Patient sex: M
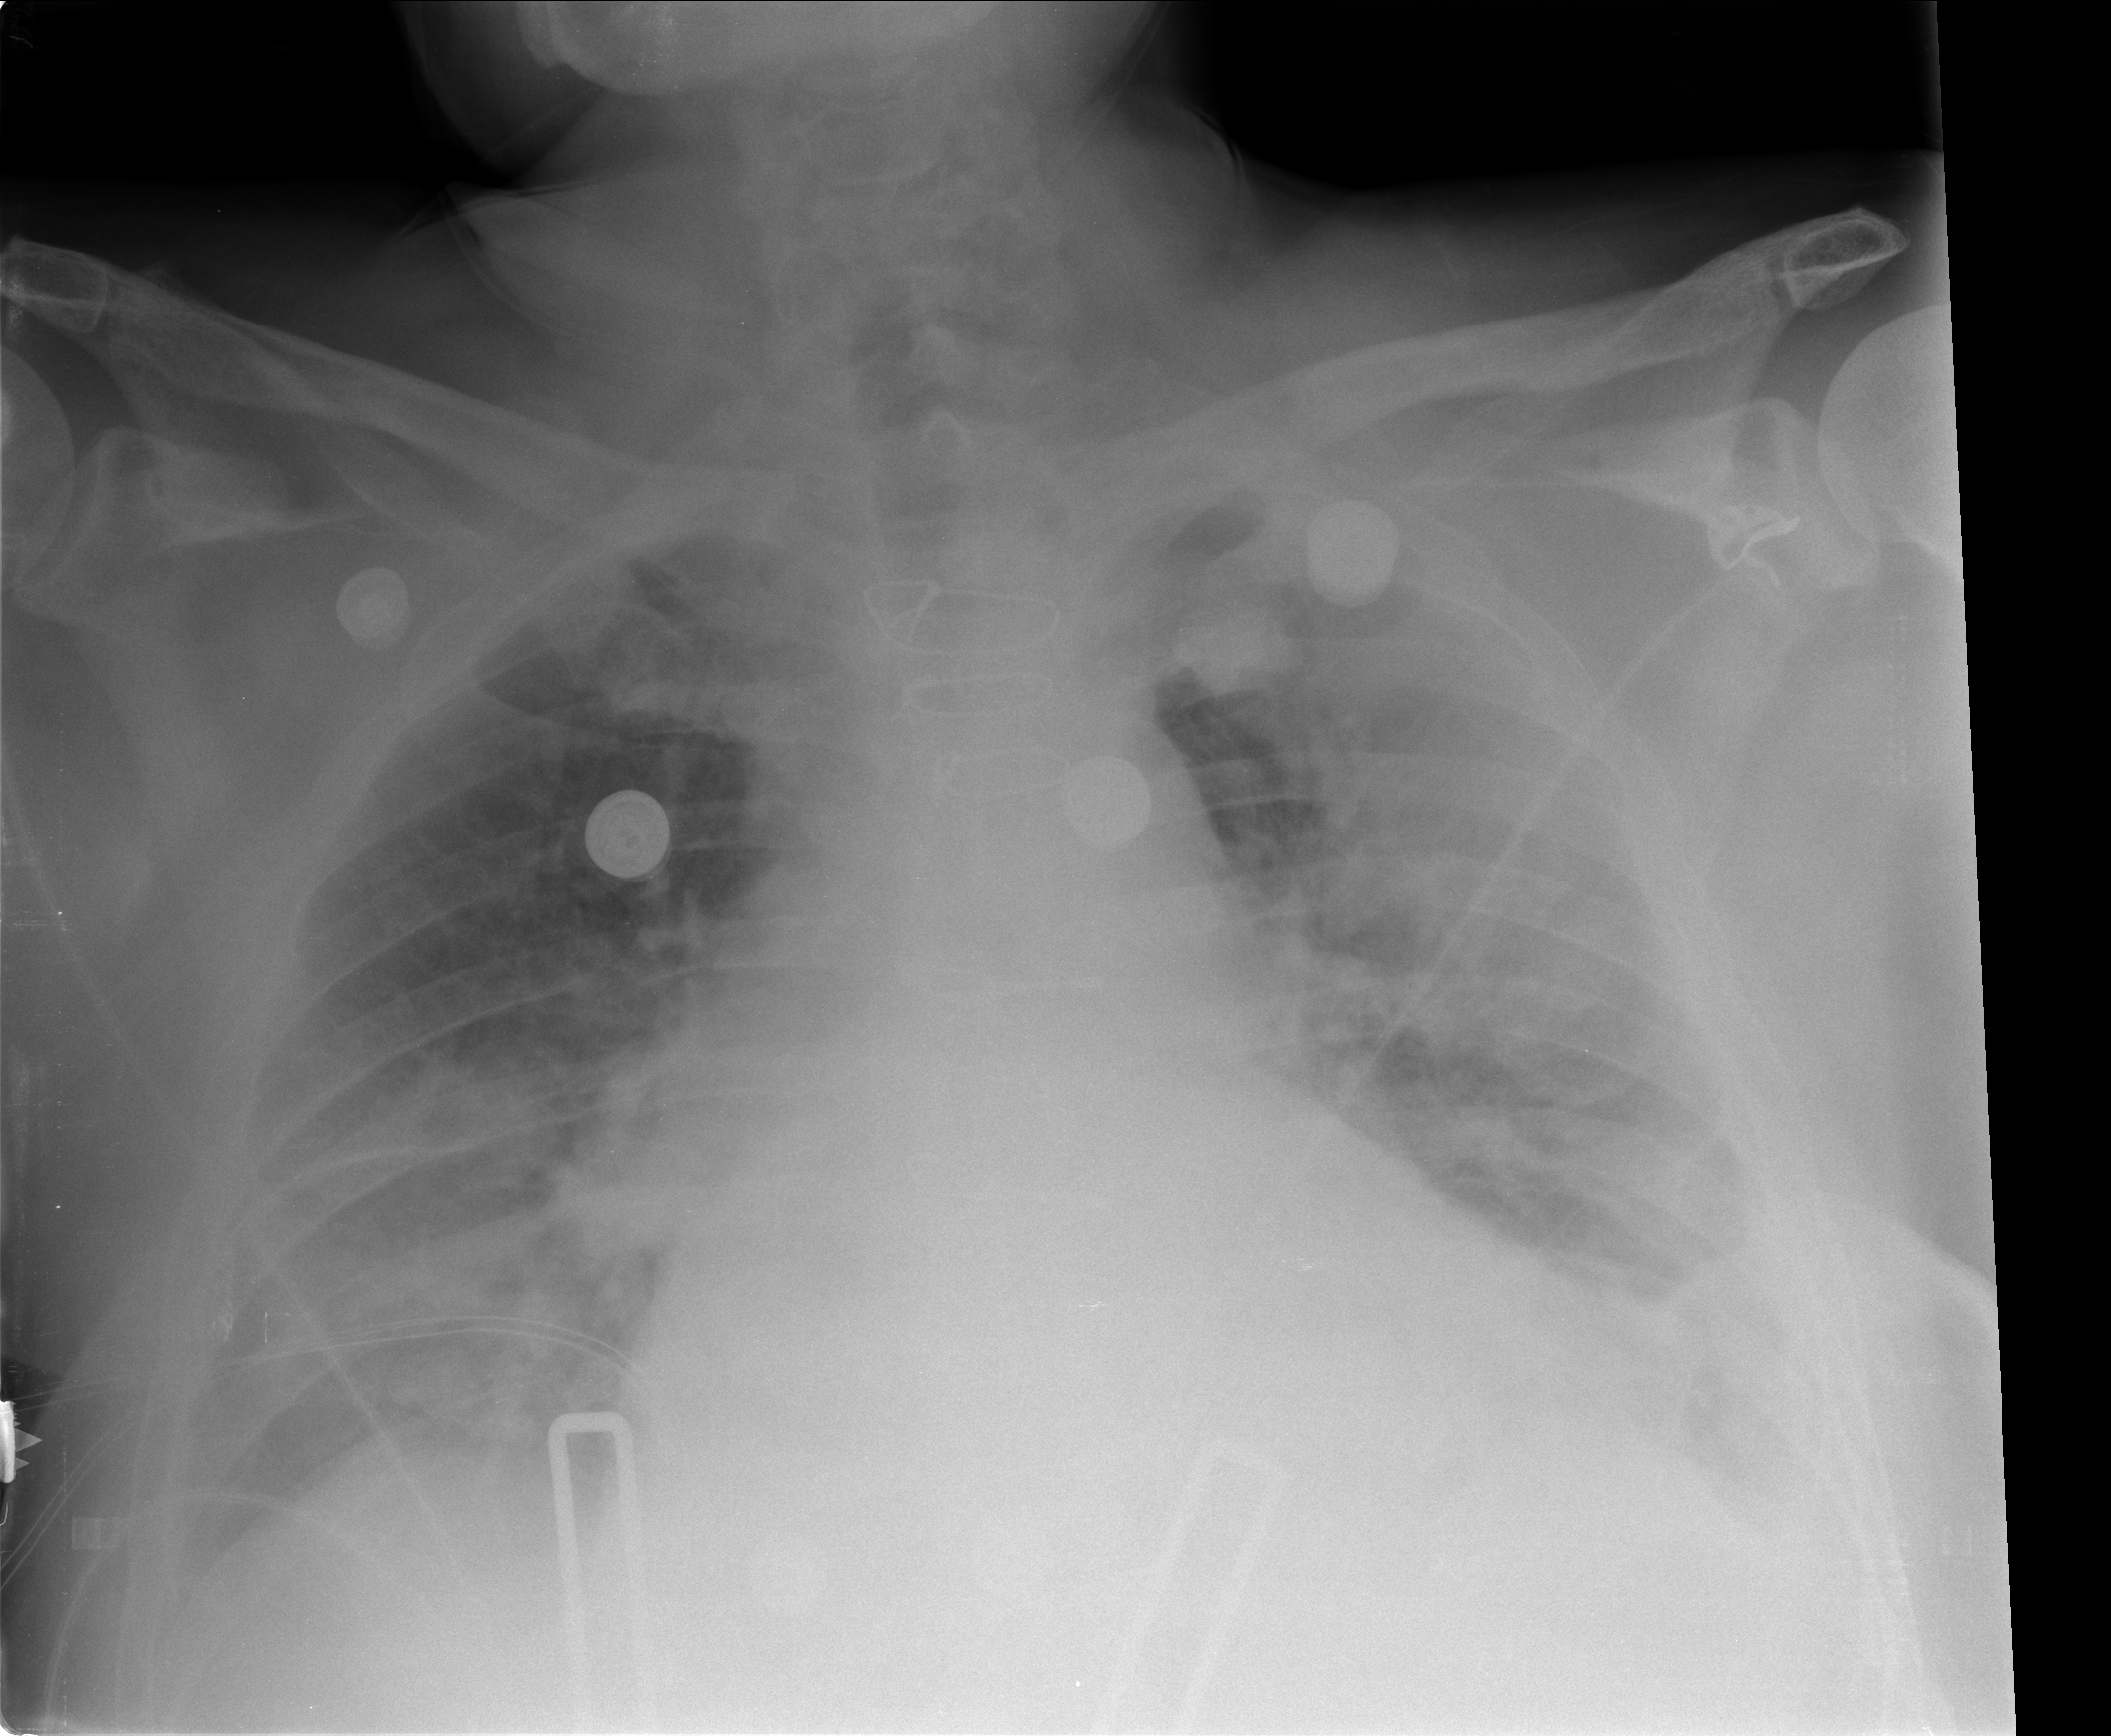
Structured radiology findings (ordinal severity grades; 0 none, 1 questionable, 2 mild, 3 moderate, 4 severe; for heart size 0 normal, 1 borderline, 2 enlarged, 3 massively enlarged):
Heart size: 2
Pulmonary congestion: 3
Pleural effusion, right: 2
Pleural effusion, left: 2
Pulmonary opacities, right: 2
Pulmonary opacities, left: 2
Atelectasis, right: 2
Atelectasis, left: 2